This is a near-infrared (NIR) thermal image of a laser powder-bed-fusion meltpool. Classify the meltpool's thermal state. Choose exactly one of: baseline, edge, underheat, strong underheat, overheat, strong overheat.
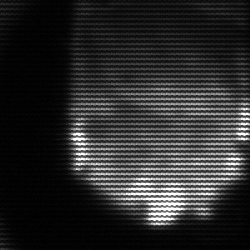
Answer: edge